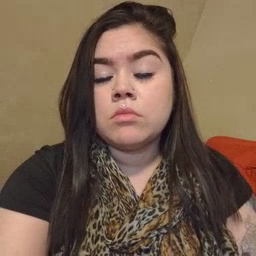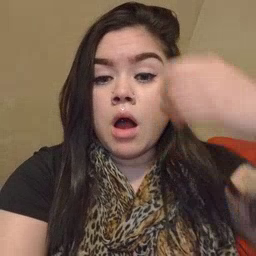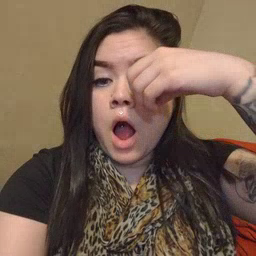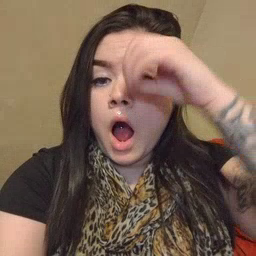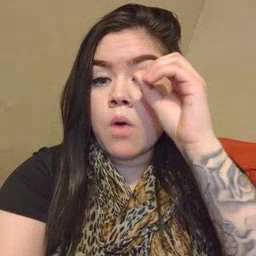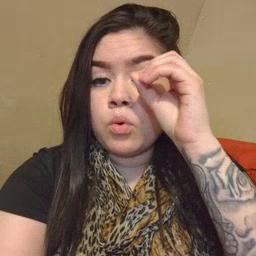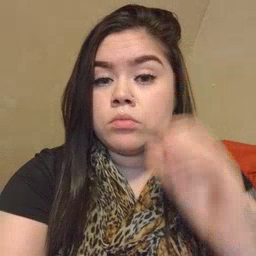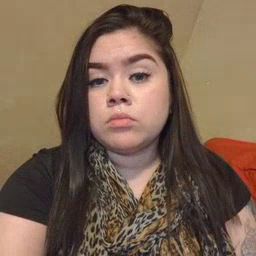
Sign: owl